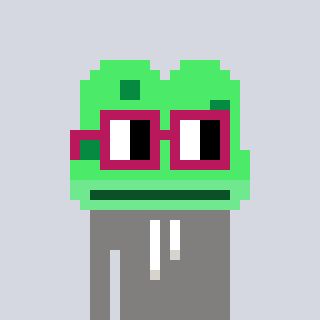
a pixel art character with square dark red glasses, a frog-shaped head and a bluegrey-colored body on a cool background